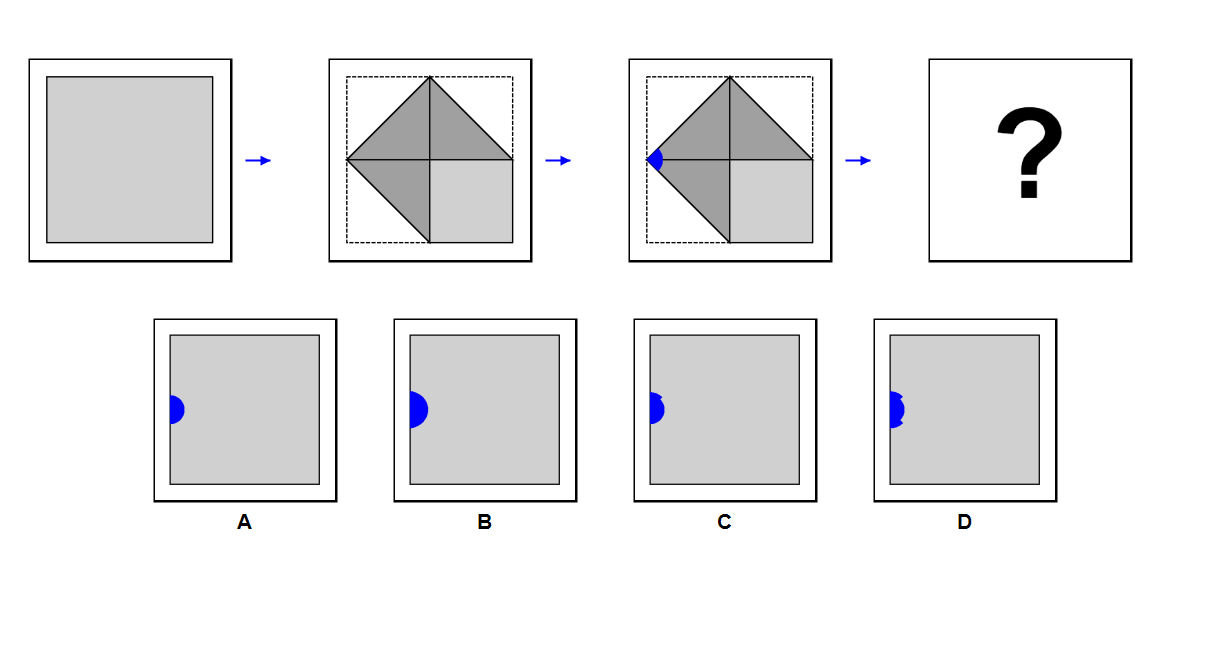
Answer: A